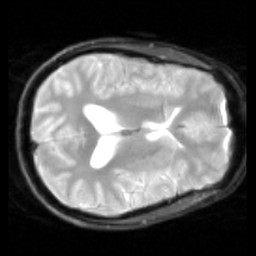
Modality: inplaneT2
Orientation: axial
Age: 22
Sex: male
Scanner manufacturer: siemens
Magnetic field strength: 2.894 T
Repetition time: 5 s
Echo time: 0.033 s